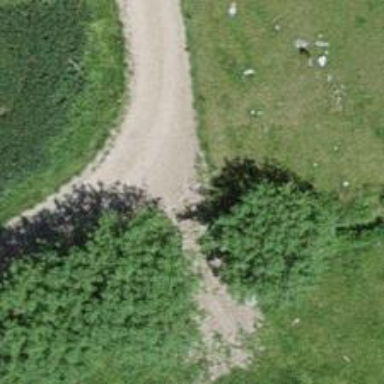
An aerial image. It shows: Grass track with grade5 track type.